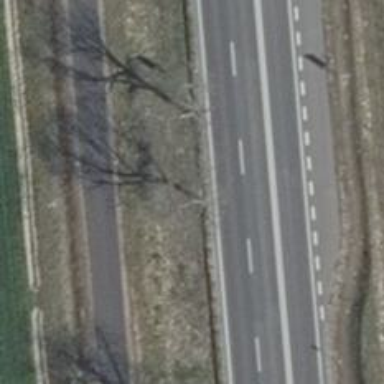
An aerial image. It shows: Beautiful avenue lined with broadleaved trees.